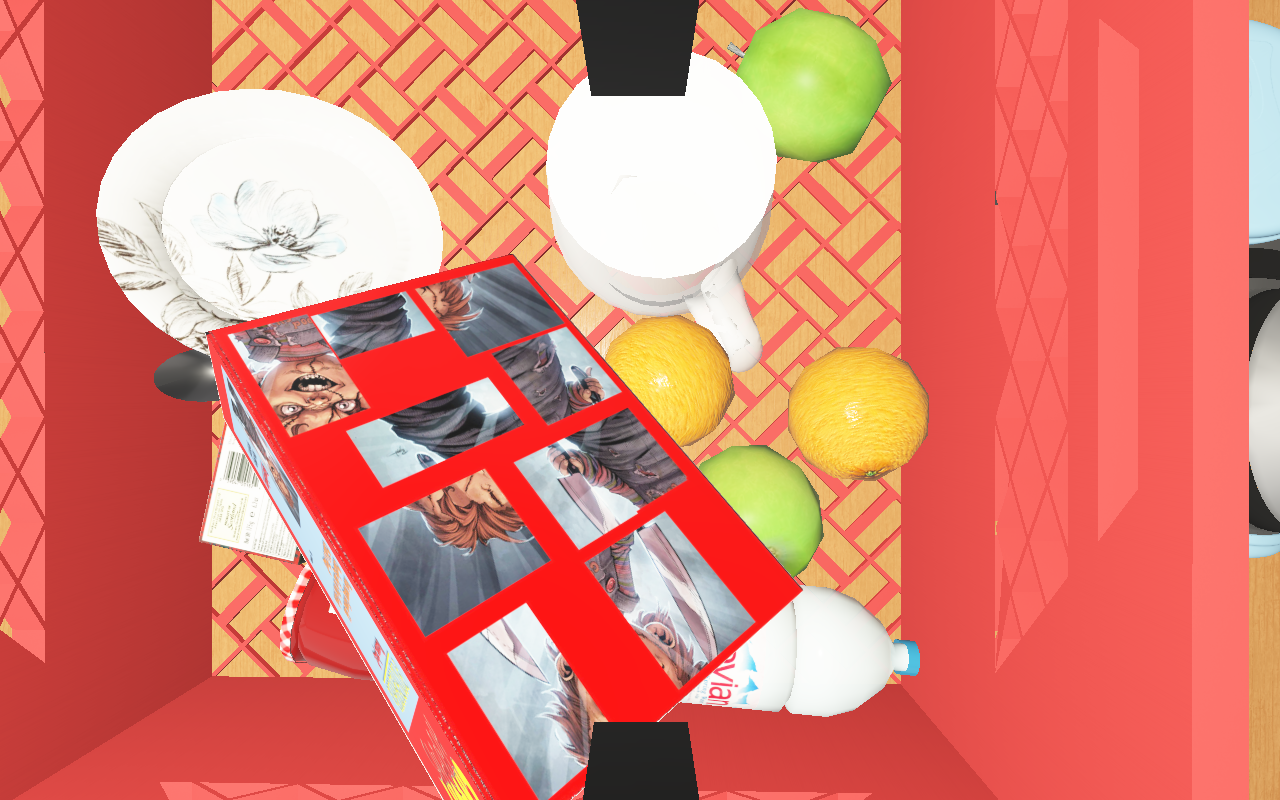
Objects in the scene:
carafe
apple
apple
orange
plate
glass
wineglass
honey jar
cereal box
biscuit box